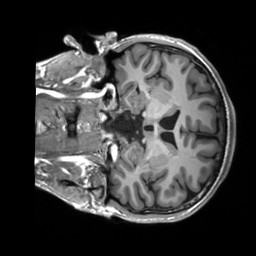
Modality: T1w
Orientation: coronal
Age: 21
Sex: male
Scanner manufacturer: siemens
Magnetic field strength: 3 T
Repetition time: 2.53 s
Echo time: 0.00227 s